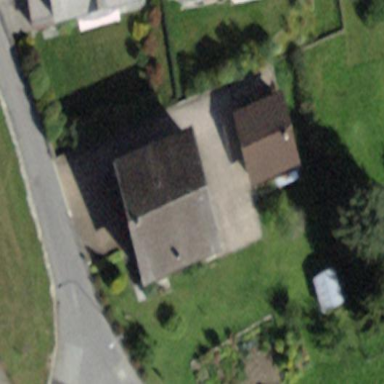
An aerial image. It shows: Gabled roofed house.